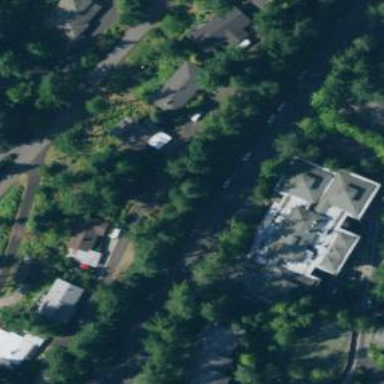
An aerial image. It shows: Dormitory building.